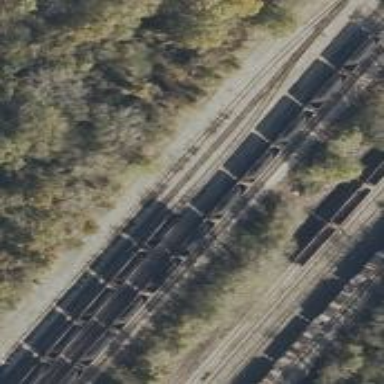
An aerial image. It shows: Railway yard in service.